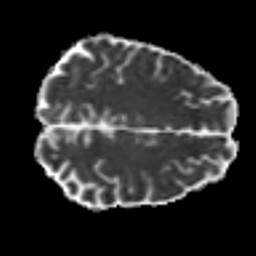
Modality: MD
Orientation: axial
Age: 35
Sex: male
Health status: healthy
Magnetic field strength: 3 T
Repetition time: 7 s
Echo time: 0.0926 s